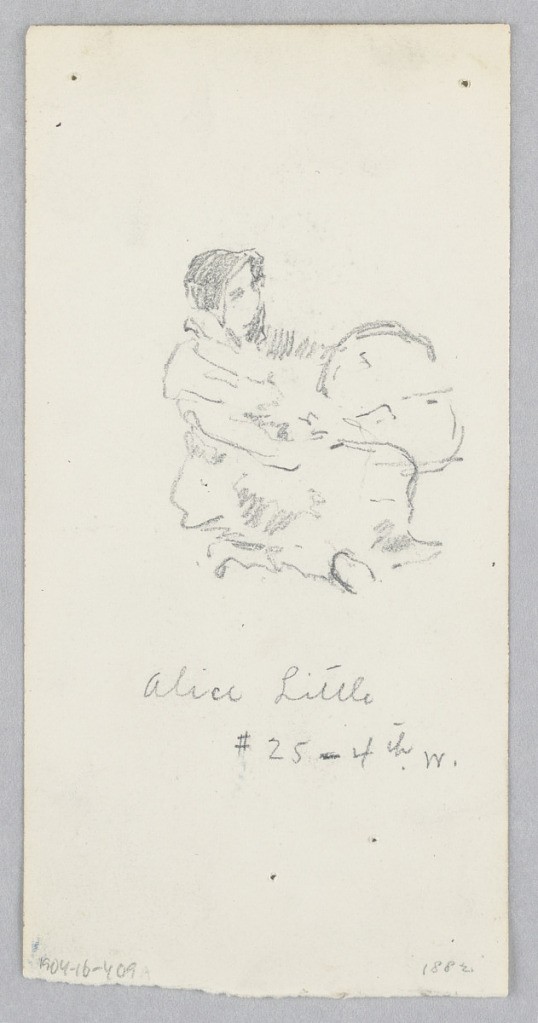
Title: Alice Little
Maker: Robert Frederick Blum, American, 1857–1903
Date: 1882
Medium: Pastel crayon on wove paper
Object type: Drawing
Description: Sketch of a female figure.